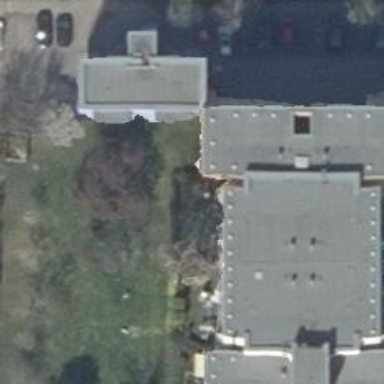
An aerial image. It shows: The image shows part of apartment building.